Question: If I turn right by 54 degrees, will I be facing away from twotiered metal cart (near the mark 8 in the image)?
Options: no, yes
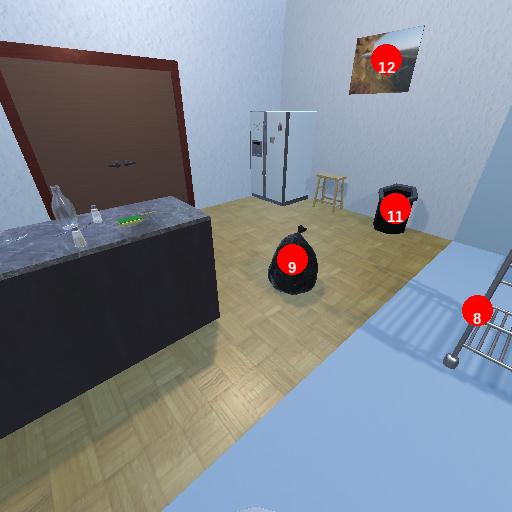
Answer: no